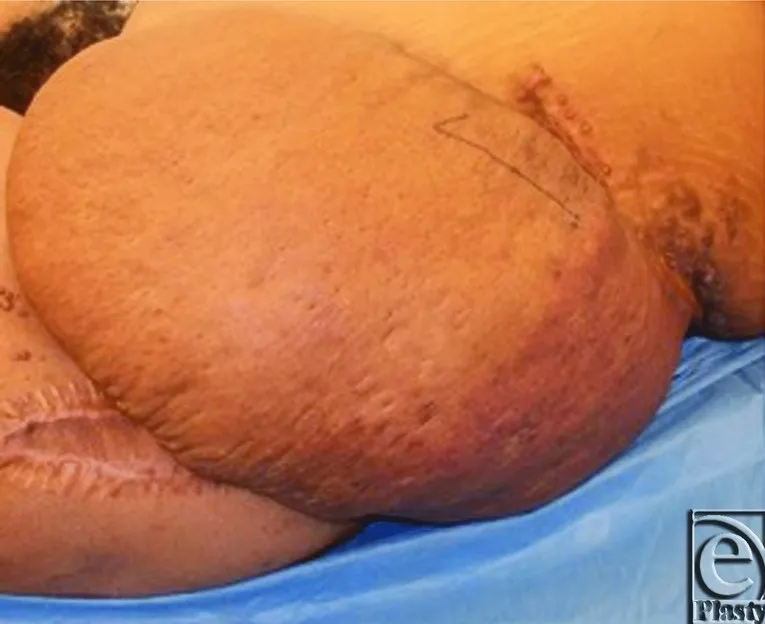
Roughly 40 x 20 cm2 left flank Dabska tumor, prior to resection.
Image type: medical_photograph (other_medical_photograph)